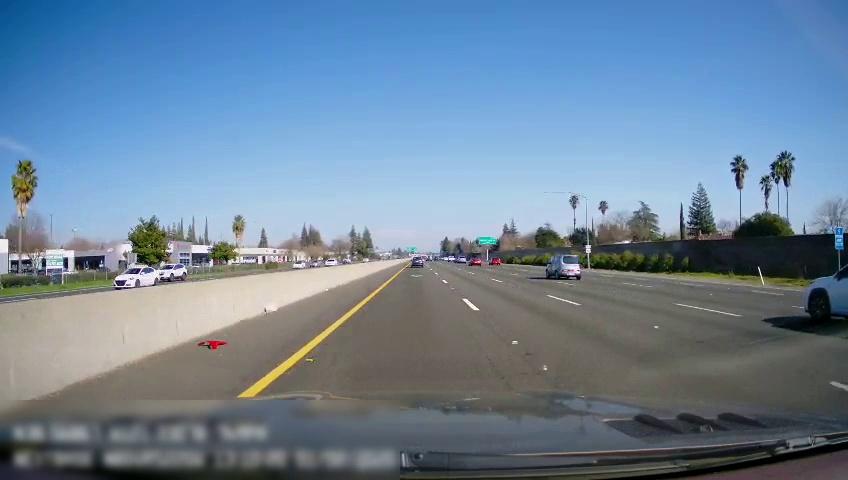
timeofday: Day
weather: Sunny
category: Drivable Space
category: Drivable Space
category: Vehicles | Car
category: Vehicles | SUV
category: Vehicles | Car
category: Vehicles | Car
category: Vehicles | Car
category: Vehicles | Car
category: Vehicles | SUV
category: Vehicles | Car
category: Vehicles | Car
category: Vehicles | Van
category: Vehicles | Car
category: Vehicles | SUV
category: Lanes | Alternate Lane
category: Lanes | Current Lane
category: Lanes | Current Lane
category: Lanes | Alternate Lane
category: Lanes | Opposite Lane
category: Lanes | Alternate Lane
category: Lanes | Alternate Lane
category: Traffic | Signs
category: Traffic | Signs